【题型】填空题　【知识点】解析几何　【难度】medium
已知椭圆 $\dfrac{x^2}{a^2} + \dfrac{y^2}{b^2} = 1\ (a > b > 0)$ 的左、右焦点分别为 $F_1, F_2$，$P$ 为椭圆上一点，且 $\angle PF_2F_1 = \dfrac{\pi}{3}$，若此椭圆的离心率为 $\sqrt{3}-1$，则 $\angle PF_1F_2$ 的大小为 \underline{\quad\quad\quad}.
【解答】
\textbf{【答案】} $\boldsymbol{\dfrac{\pi}{6}}$ / $\boldsymbol{\dfrac{1}{6}\pi}$

\vspace{1em}

% 分析部分
\textbf{【分析】} 设 $|PF_2| = x$，由椭圆的定义得 $|PF_1| = 2a - x$，利用余弦定理求得 $x = (\sqrt{3}-1)a$，再由正弦定理即可求得 $\sin\angle PF_1F_2 = \dfrac{1}{2}$，继而得到 $\angle PF_1F_2$.

\vspace{1em}

% 详解部分
\textbf{【详解】} 如图，设 $|PF_2| = x$，则 $|PF_1| = 2a - x$，因 $e = \dfrac{c}{a} = \sqrt{3}-1$，故 $c = (\sqrt{3}-1)a$，

由余弦定理，
\[
|PF_1|^2 = |PF_2|^2 + |F_1F_2|^2 - 2|PF_2| \cdot |F_1F_2|\cos\frac{\pi}{3},
\]
即
\[
(2a - x)^2 = 4c^2 + x^2 - 2cx,
\]
将 $c = (\sqrt{3}-1)a$ 代入，整理得：
\[
4a^2 - 4ax + x^2 = 4(4-2\sqrt{3})a^2 + x^2 - 2(\sqrt{3}-1)ax,
\]
解得 $x = \dfrac{4\sqrt{3}-6}{3-\sqrt{3}}a = (\sqrt{3}-1)a$，则有 $|PF_2| = (\sqrt{3}-1)a$，$|PF_1| = (3-\sqrt{3})a$，

由正弦定理：
\[
\frac{|PF_2|}{\sin\angle PF_1F_2} = \frac{|PF_1|}{\sin\frac{\pi}{3}},
\]
即
\[
\frac{(\sqrt{3}-1)a}{\sin\angle PF_1F_2} = \frac{(3-\sqrt{3})a}{\frac{\sqrt{3}}{2}},
\]
解得 $\sin\angle PF_1F_2 = \dfrac{1}{2}$，

因 $0 < \angle PF_1F_2 < \dfrac{2\pi}{3}$，故 $\angle PF_1F_2 = \dfrac{\pi}{6}$.

\vspace{1em}

故答案为：$\boldsymbol{\dfrac{\pi}{6}}$.
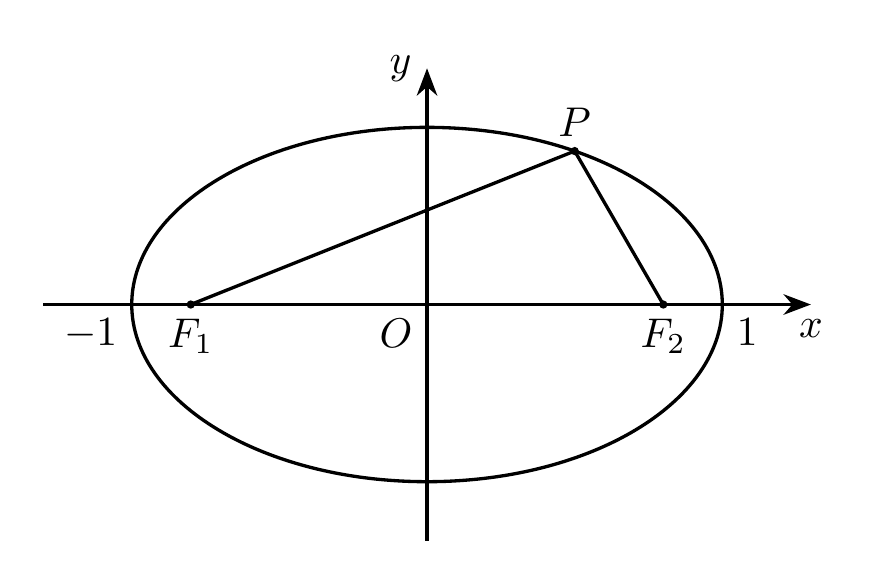